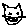
Label: cat